Question: I want to make some customization to Highcharts. I want to make the high chart look like the image, please have a look at the image:

How can I achieve this through Highcharts?
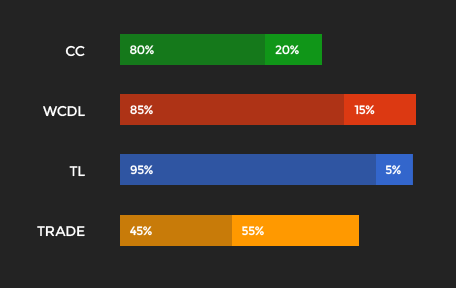
Answer: You are nearly there with your jsfiddle. Try adding this:
'''
xAxis: {
lineWidth:0,
tickLength:0,
'''
To alter the bar width, use a combination of pointWidth and pointPadding
'''
plotOptions:{
bar:{
pointWidth:10,
pointPadding:10
}
}
'''